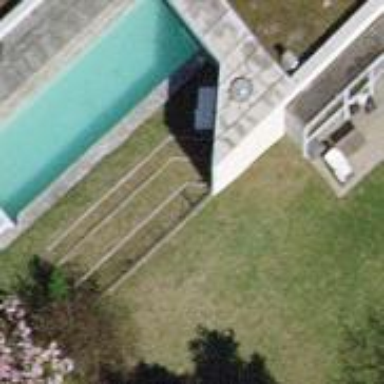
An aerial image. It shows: Swimming pool located in leisure land.